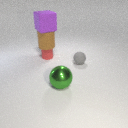
small red rubber cylinder behind large green metal sphere